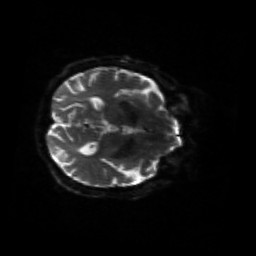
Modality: sbref
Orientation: axial
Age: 74
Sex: male
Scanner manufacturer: siemens
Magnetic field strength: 3 T
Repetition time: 4.71 s
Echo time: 0.0906 s